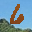
Label: 6